Question: I am a new user of PHP Storm editor. I am not sure why there is a vertical line on my code view as seen on this image

<URL>
I have reviewed their HELP section but can't find anything related to this vertical line.
Anyone know how to remove it as it is disturbing
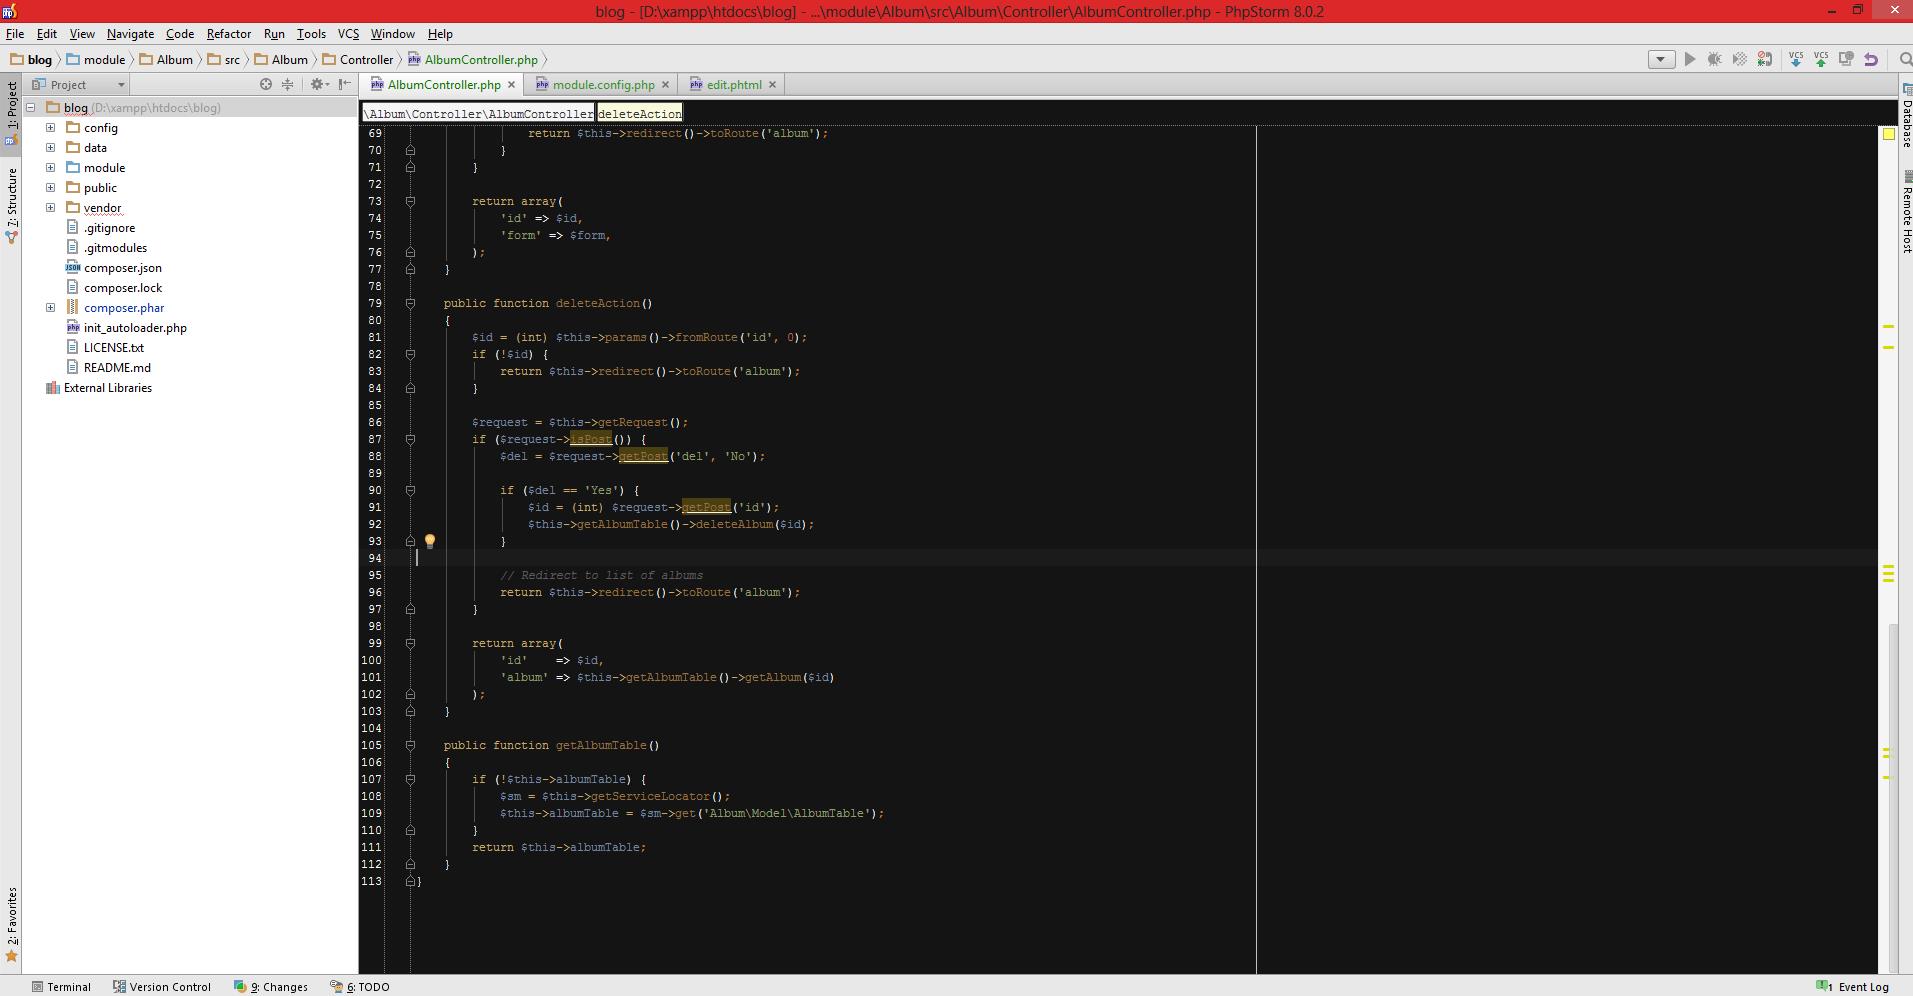
Answer: Go into Settings, and under Editor -> General settings choose Appearance, then uncheck the box "Show right margin".